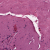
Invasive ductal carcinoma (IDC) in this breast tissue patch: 0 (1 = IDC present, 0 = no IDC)